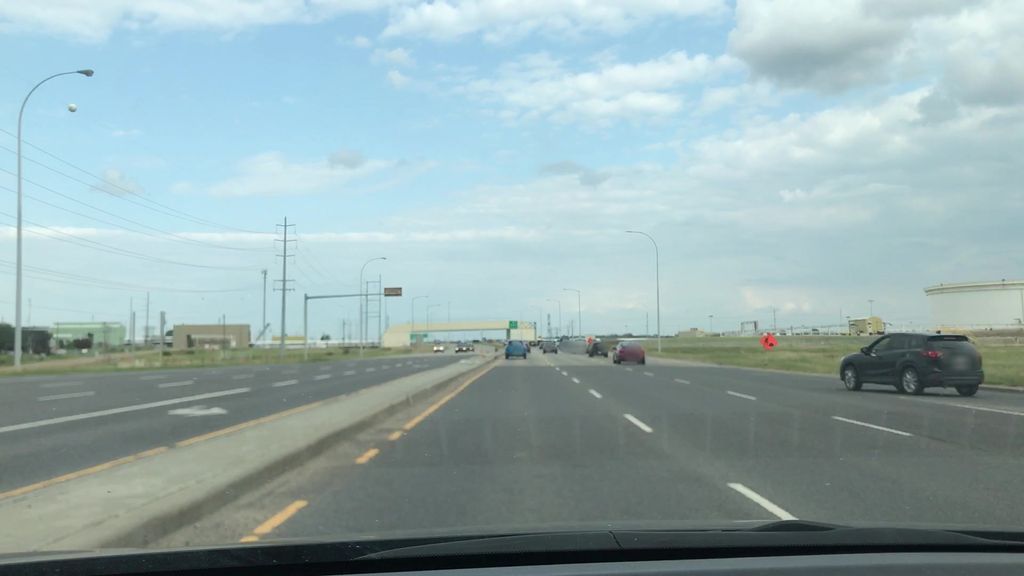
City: edmonton